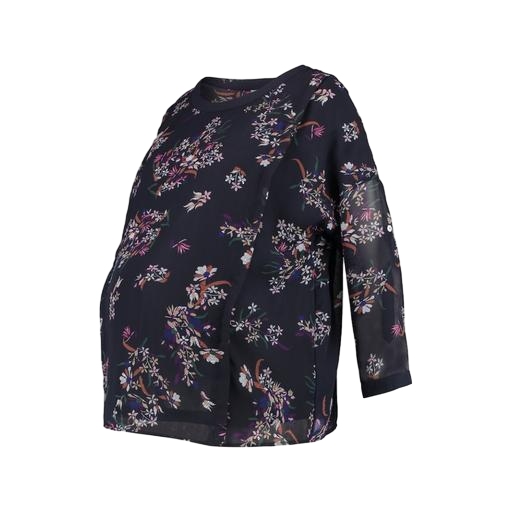
blue maternity navy folk floral, maternity black floral tie tunic, multicolor maternity slouch pocket blouse, white background